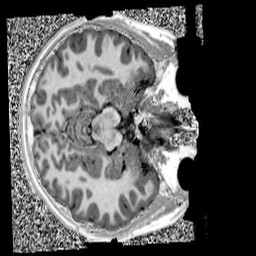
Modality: UNIT1
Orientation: axial
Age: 13
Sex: male
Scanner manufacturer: siemens
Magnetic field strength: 3 T
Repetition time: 4 s
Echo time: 0.00299 s